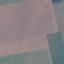
Land use / land cover: AnnualCrop